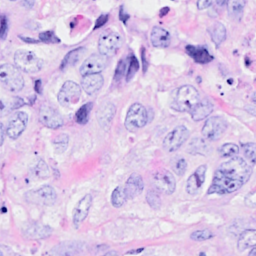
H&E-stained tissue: Breast